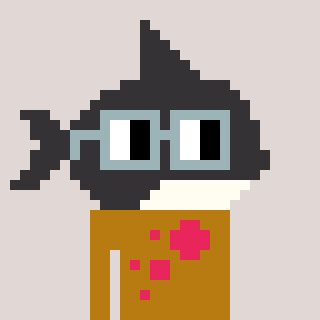
a pixel art character with square dark gray glasses, a orca-shaped head and a gold-colored body on a warm background